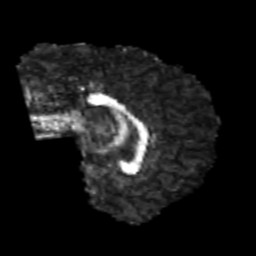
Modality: FA
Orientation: sagittal
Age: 24
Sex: male
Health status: healthy
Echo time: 0.074 s